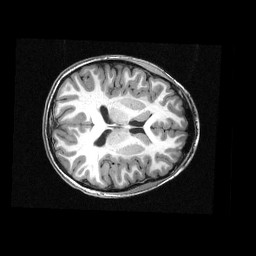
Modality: T1w
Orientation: axial
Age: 9
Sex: male
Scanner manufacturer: siemens
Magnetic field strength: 3 T
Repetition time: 2.3 s
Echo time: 0.00336 s